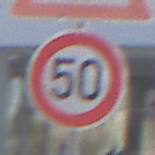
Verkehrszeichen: Geschwindigkeit50
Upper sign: ReiterRechts
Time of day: MorningAfternoon
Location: Outdoor (Urban)
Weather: Clear
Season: NotSpecified
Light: Natural